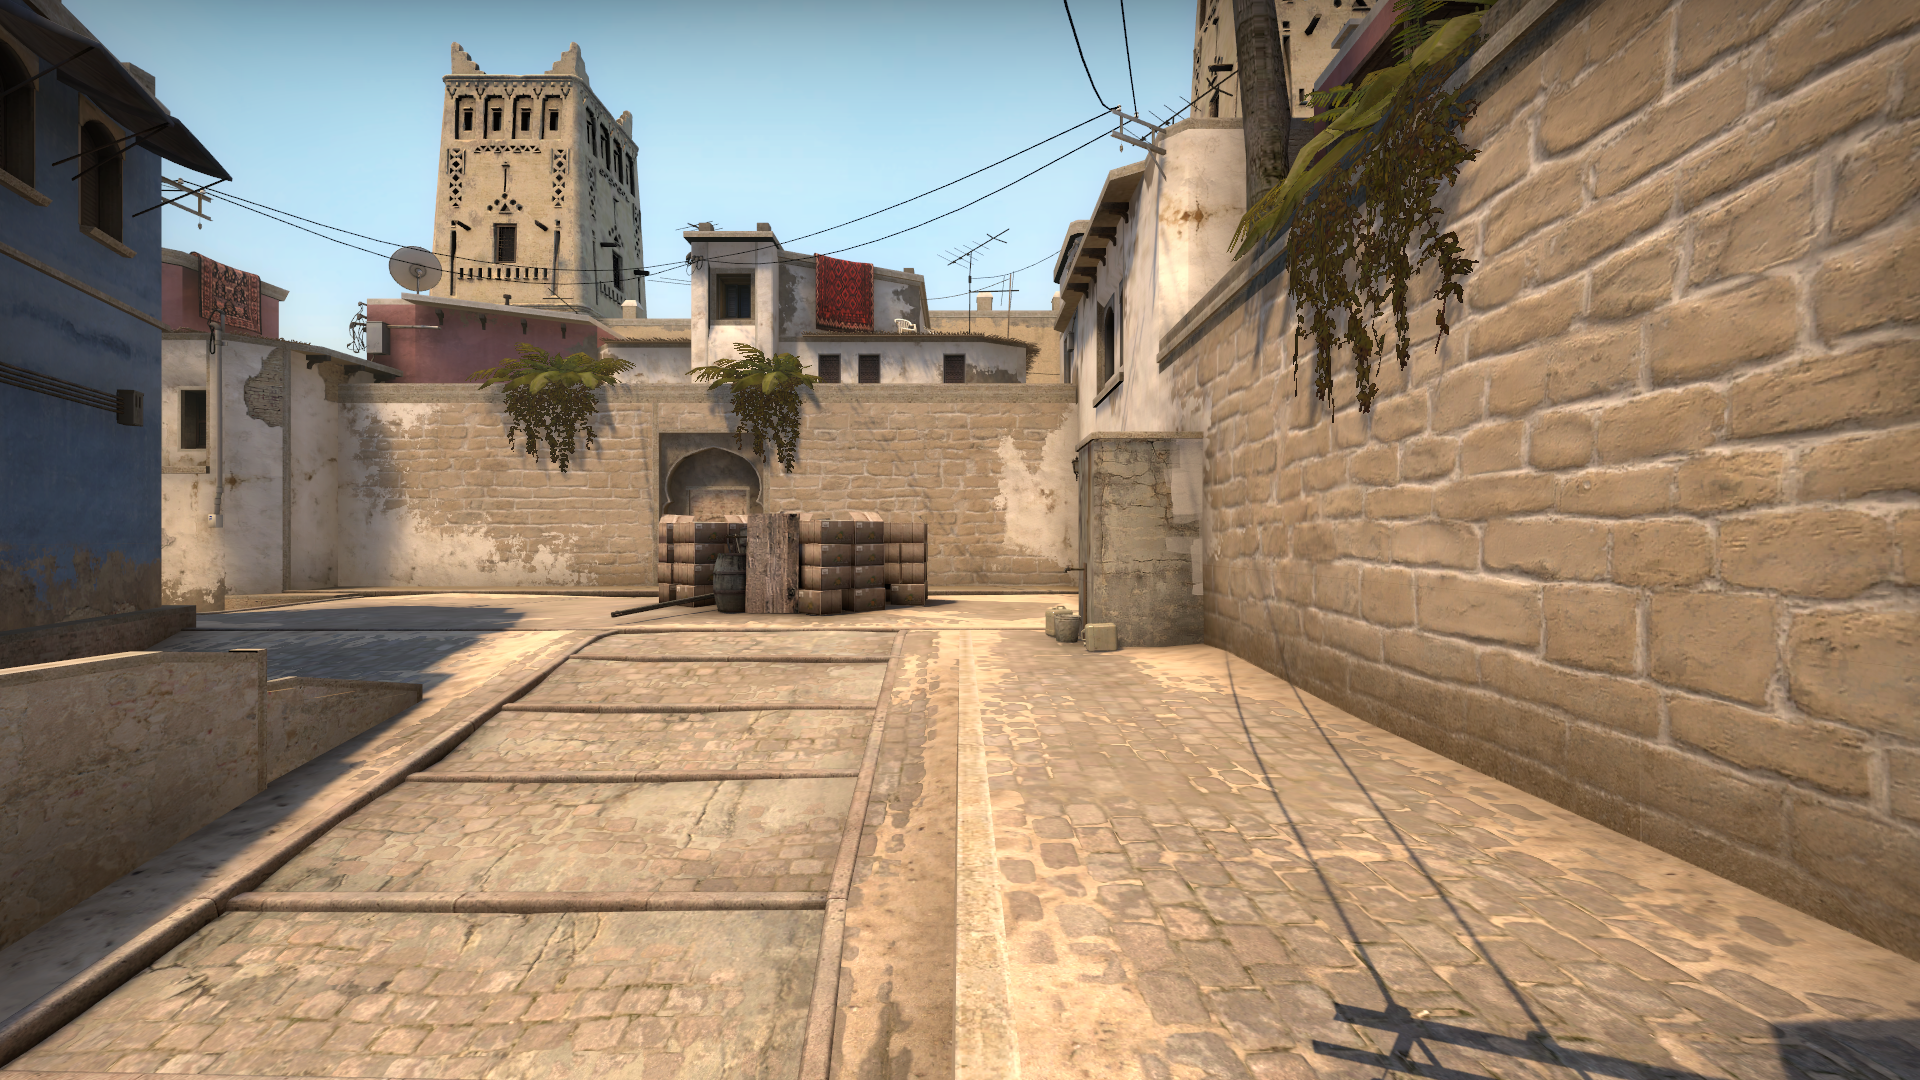
Map: de_mirage